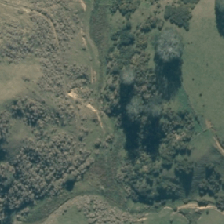
Land cover: manuka_kanuka